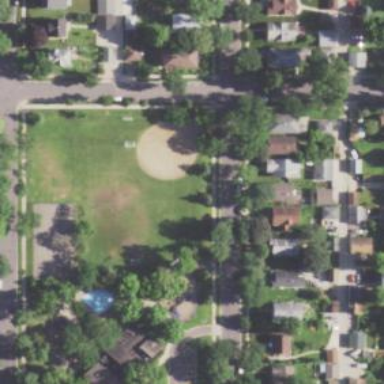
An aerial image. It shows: Baseball pitch for leisure and sports activities.